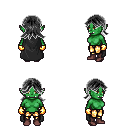
a pixel art fantasy rpg character, female body template, orc, green skin, black cape, gold greaves, gray loose hair, gold gloves, maroon shoes, four views (front, back, left, right), 2x2 character sprite sheet, small pixel art, hard edges, no anti-aliasing